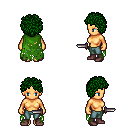
a pixel art fantasy rpg character, female body template, human, tanned skin, green tattered cape, teal pants, green curly afro hairstyle, maroon shoes, dagger, four views (front, back, left, right), 2x2 character sprite sheet, small pixel art, hard edges, no anti-aliasing